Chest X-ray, AP view. Patient: 49 years old, sex M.
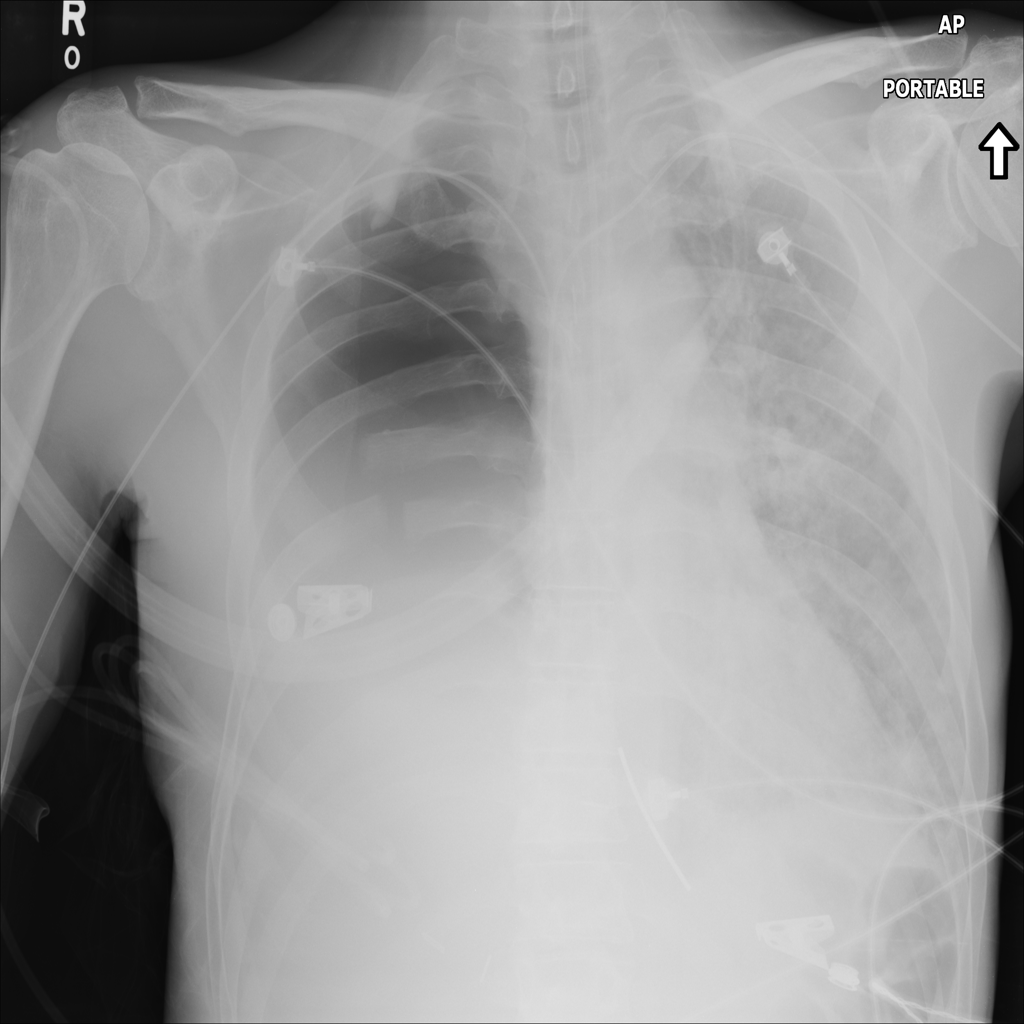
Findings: No Finding